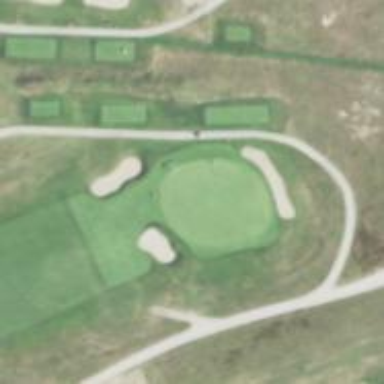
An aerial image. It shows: Pathway for golfing.